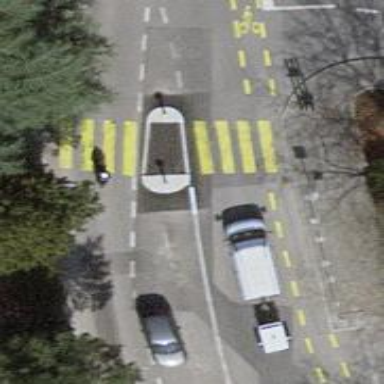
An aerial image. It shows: Uncontrolled road crossing with pedestrian island.